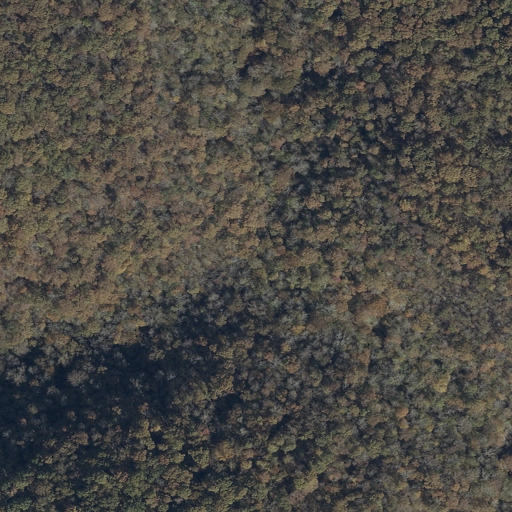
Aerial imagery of valley in Alabama named Bear Den Hollow containing only deciduous forest